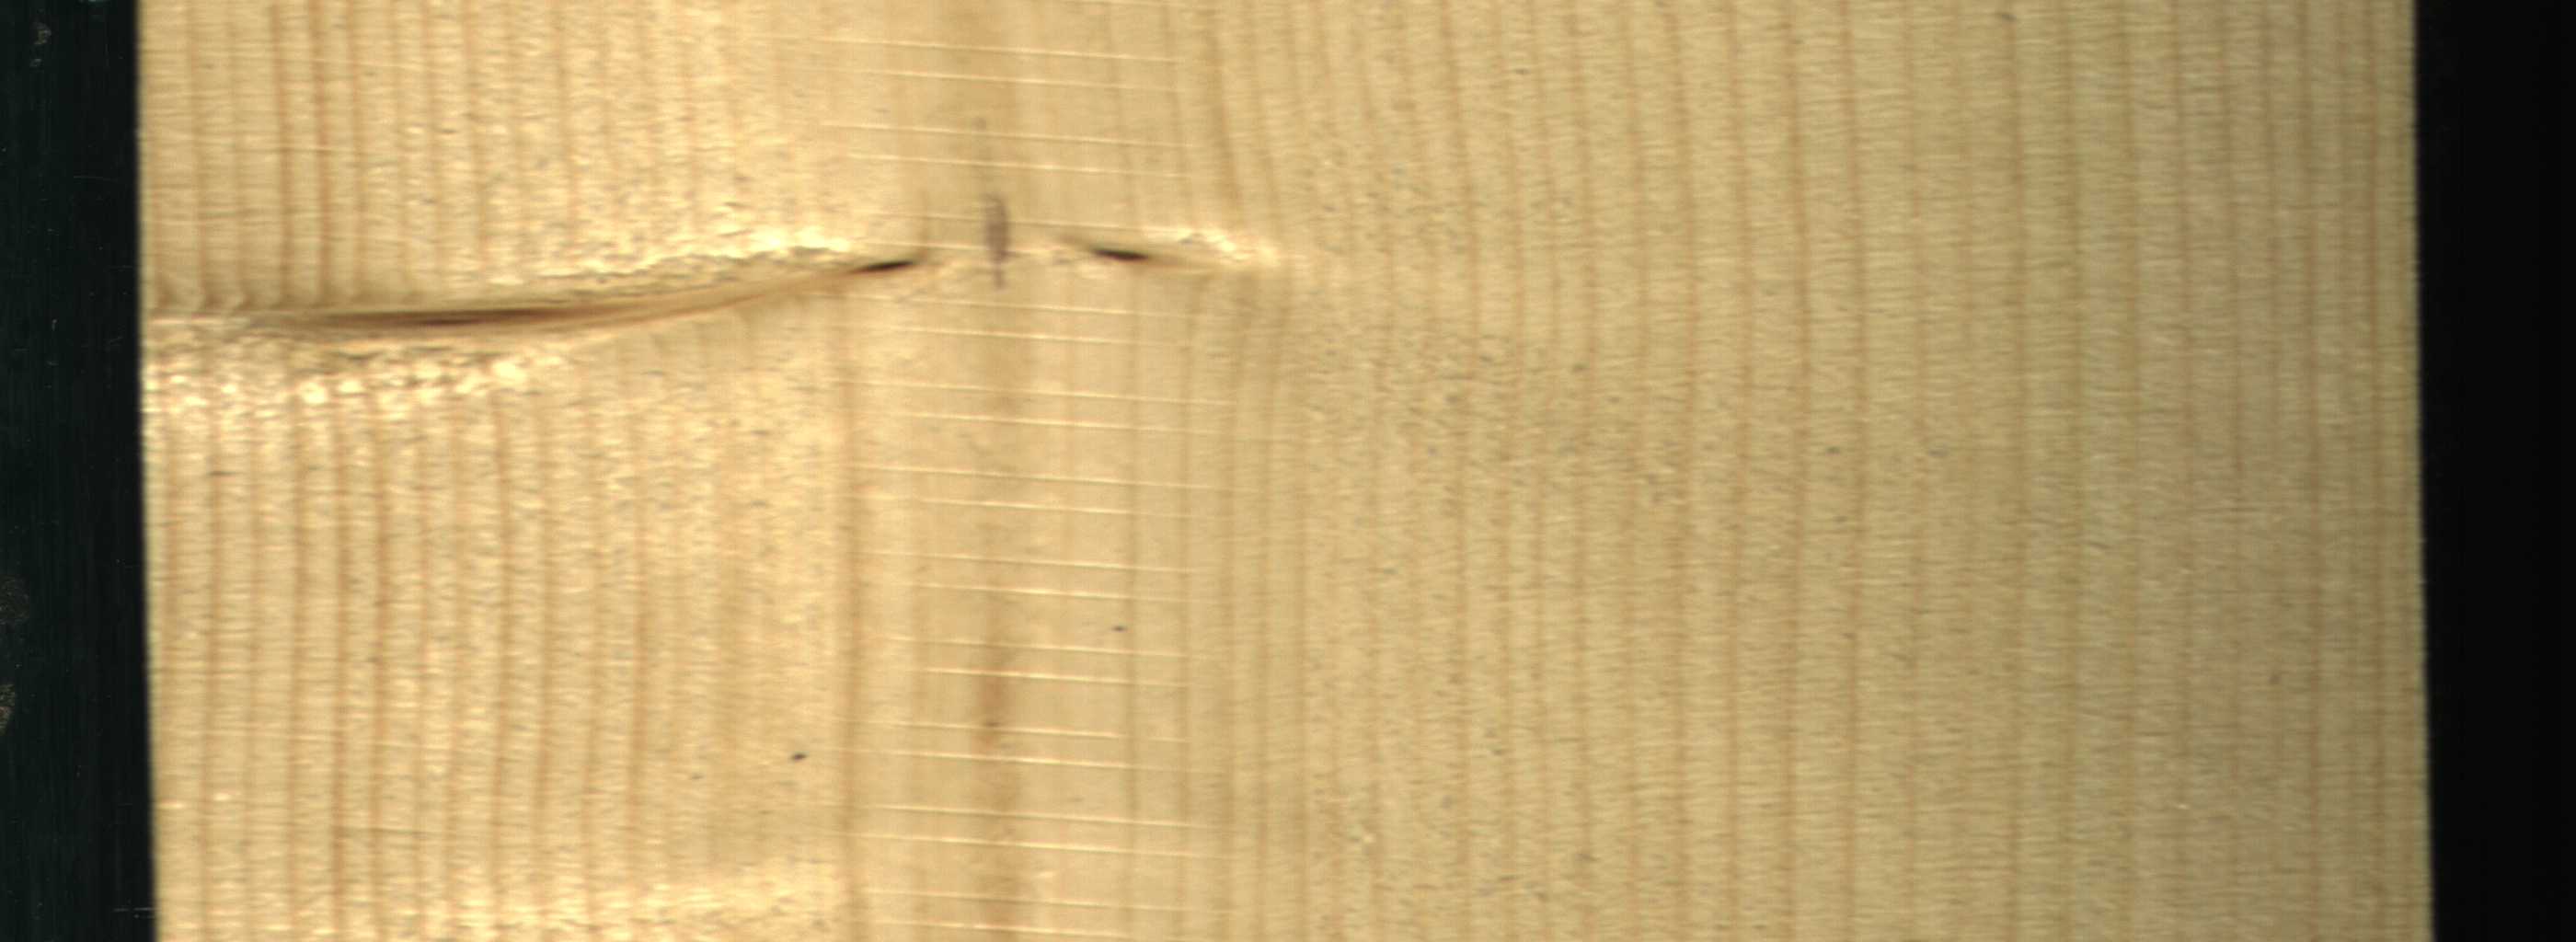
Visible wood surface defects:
Live_Knot
Live_Knot
Live_Knot